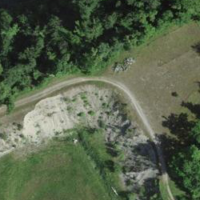
EUNIS habitat code: 25
Species observed at this site:
Juniperus communis
Rubus saxatilis
Hemaris fuciformis
Lycopus europaeus
Chorthippus brunneus
Calliptamus italicus
Oedipoda caerulescens
Chamaenerion dodonaei
Chorthippus biguttulus